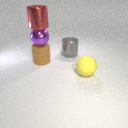
large red metal cylinder above large purple metal sphere